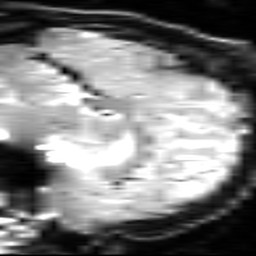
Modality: inplaneT2
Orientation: sagittal
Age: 21
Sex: male